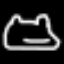
Label: frog